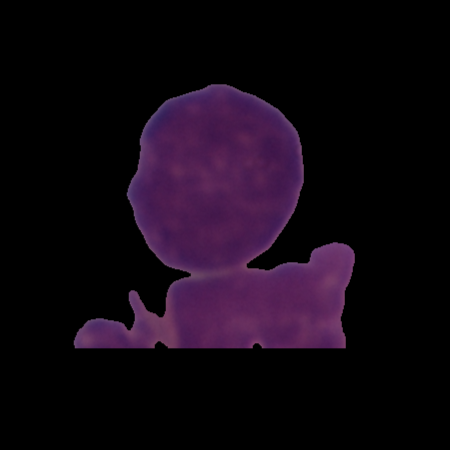
Label: healthy